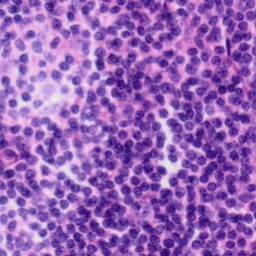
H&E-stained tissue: Tonsil